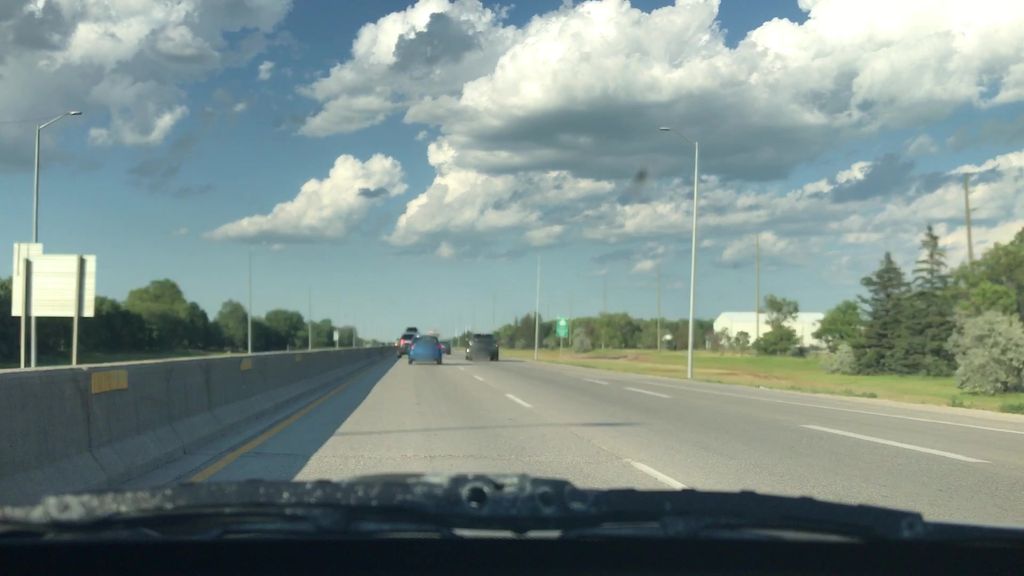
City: winnipeg